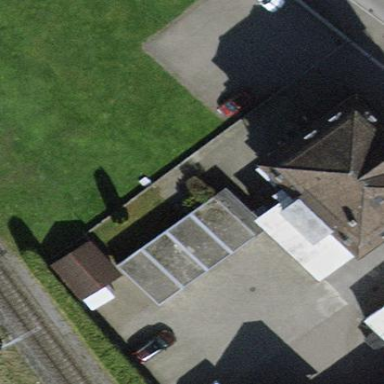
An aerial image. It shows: View of roof of building.